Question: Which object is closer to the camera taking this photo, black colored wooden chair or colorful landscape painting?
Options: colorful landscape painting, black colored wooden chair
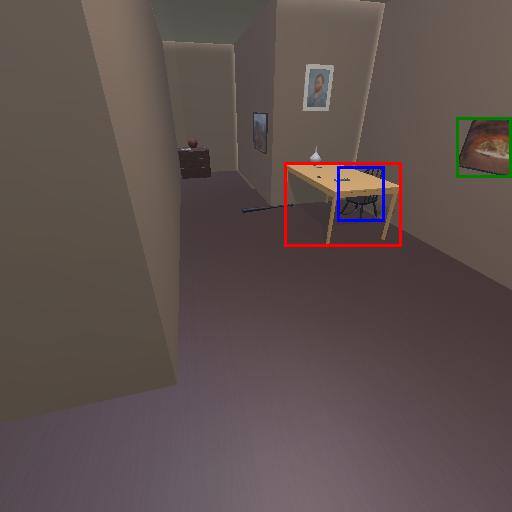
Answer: colorful landscape painting